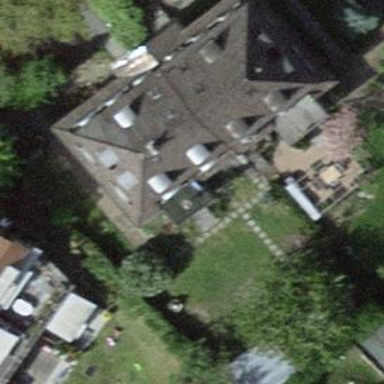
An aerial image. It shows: Semidetached house.